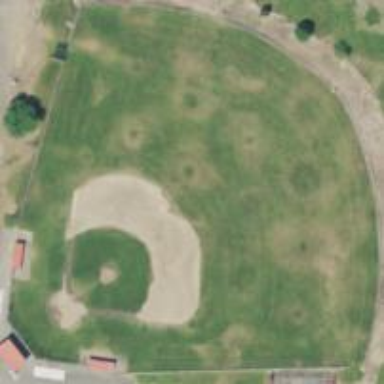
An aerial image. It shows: Baseball pitch for leisure and sports activities.